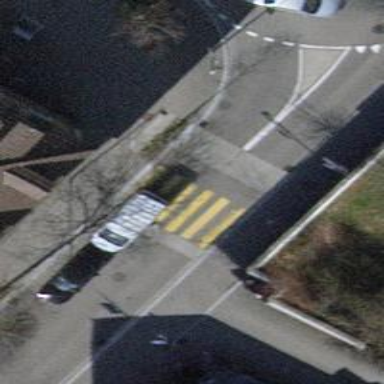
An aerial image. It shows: Uncontrolled zebra crossing on the road.